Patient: sex M, age 75
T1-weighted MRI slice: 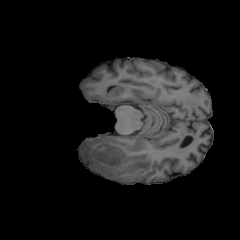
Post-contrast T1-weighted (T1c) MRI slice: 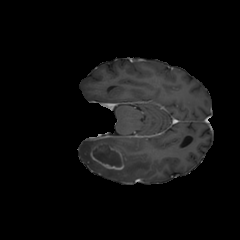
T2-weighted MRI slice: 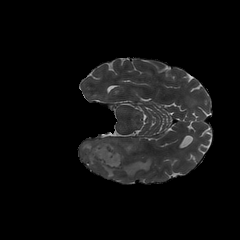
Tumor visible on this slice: yes
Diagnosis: Glioblastoma, IDH-wildtype
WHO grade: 4